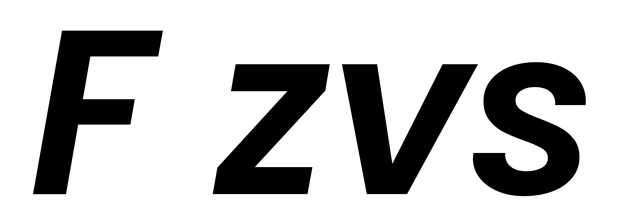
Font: Poppins-SemiBoldItalic